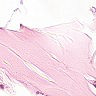
Metastatic tissue present: no